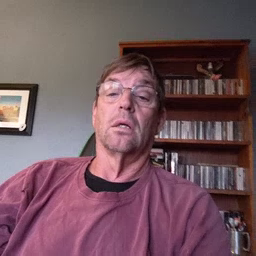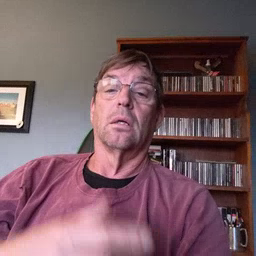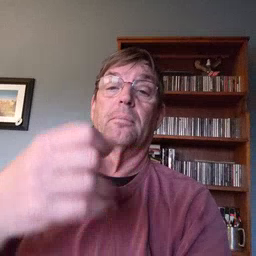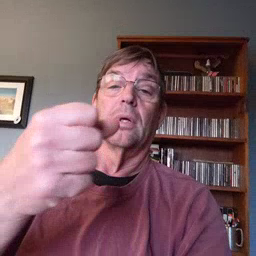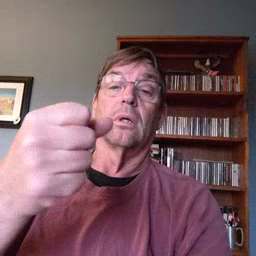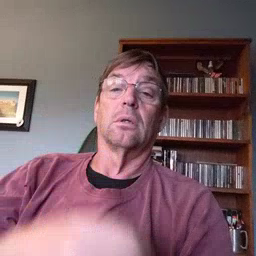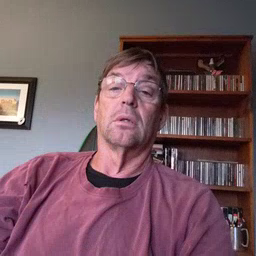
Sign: milk